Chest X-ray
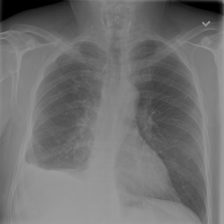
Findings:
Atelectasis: negative
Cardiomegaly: negative
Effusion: negative
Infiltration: negative
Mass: negative
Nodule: negative
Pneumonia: negative
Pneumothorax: negative
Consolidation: negative
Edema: negative
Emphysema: negative
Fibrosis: negative
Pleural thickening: negative
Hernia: negative